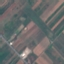
Land use / land cover class: PermanentCrop